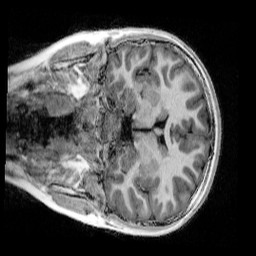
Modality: UNIT1_denoised
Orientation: coronal
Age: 10
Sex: female
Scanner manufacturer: siemens
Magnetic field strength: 3 T
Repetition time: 4 s
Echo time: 0.00303 s